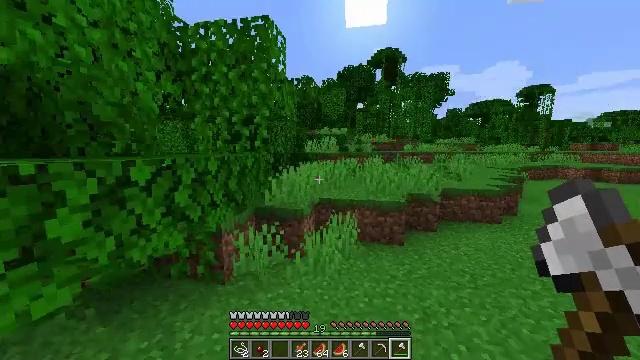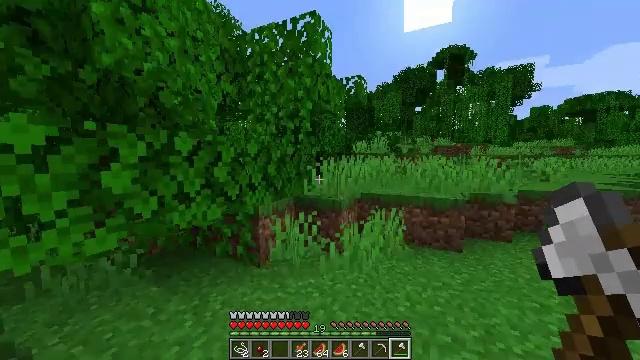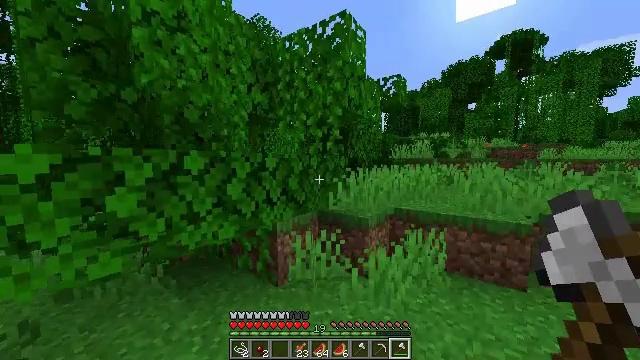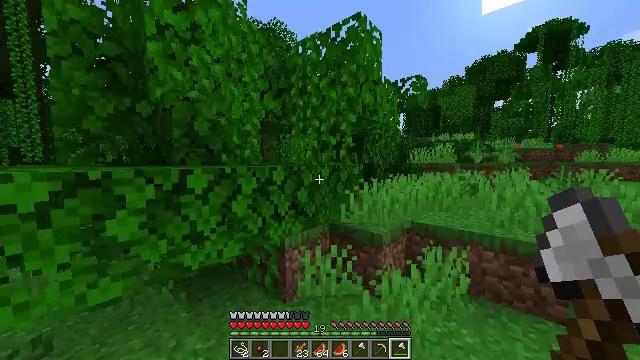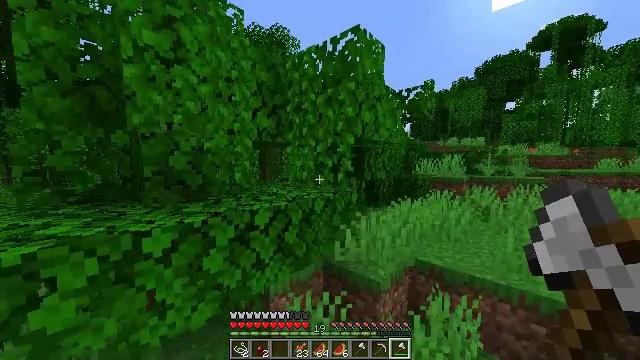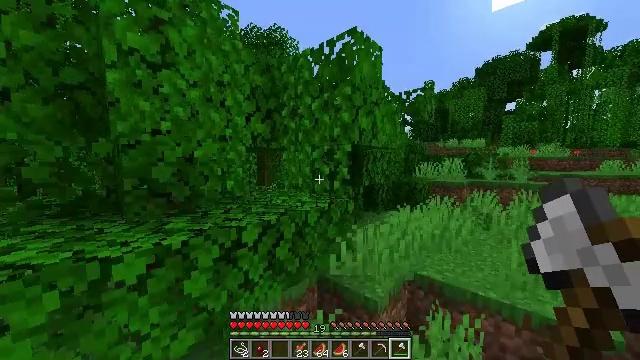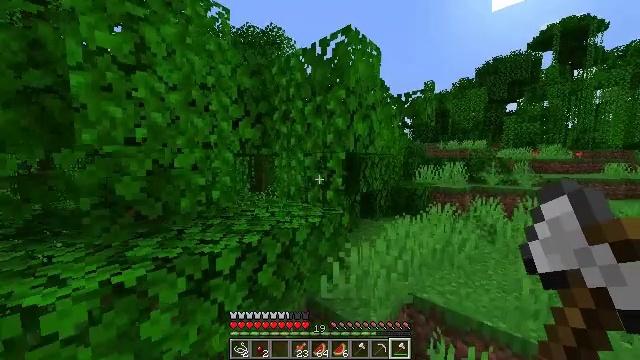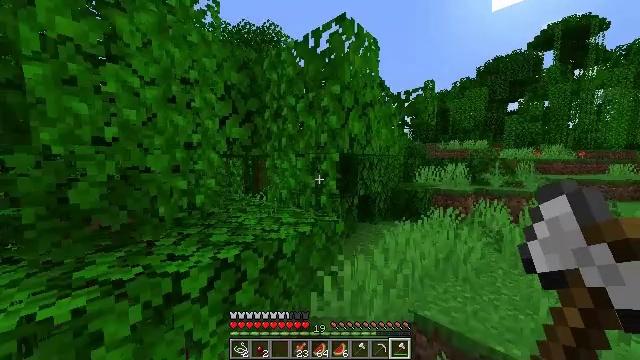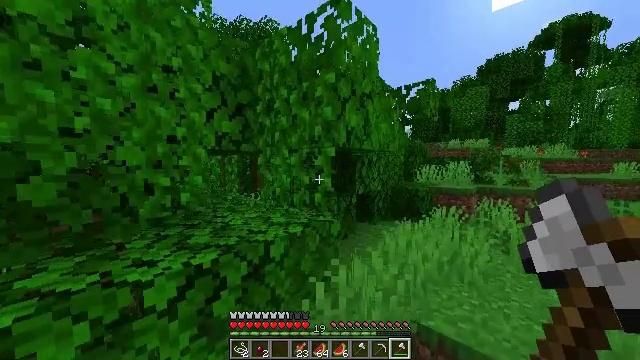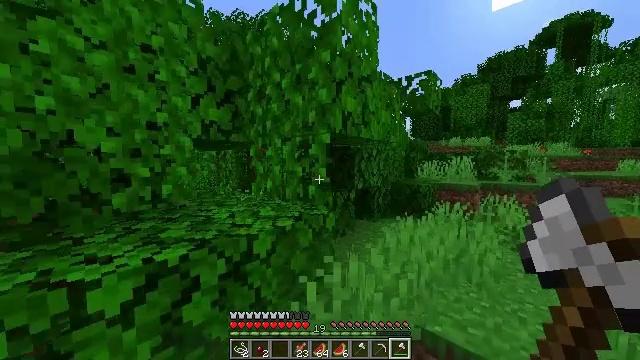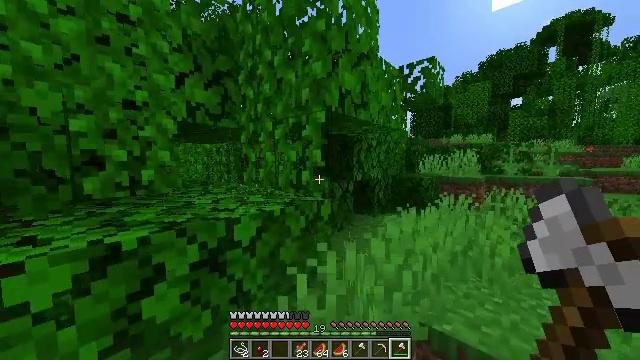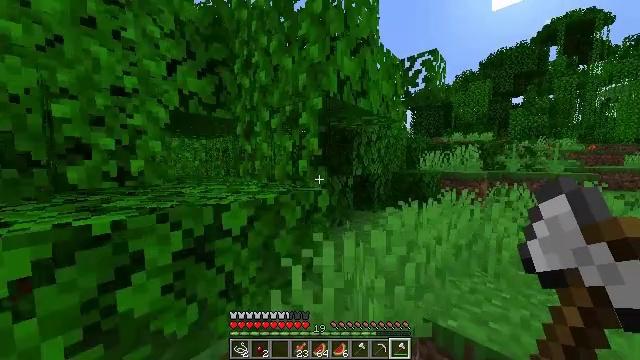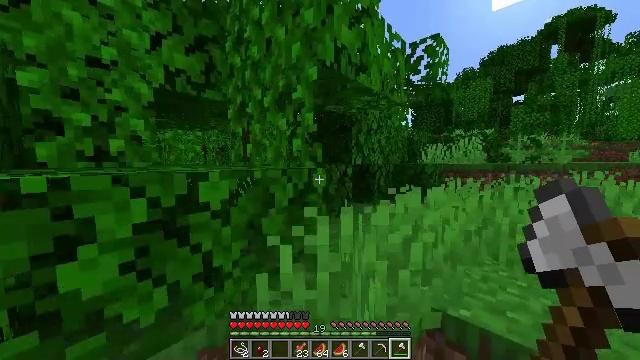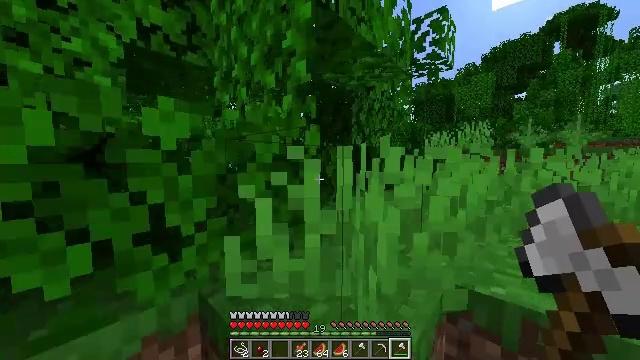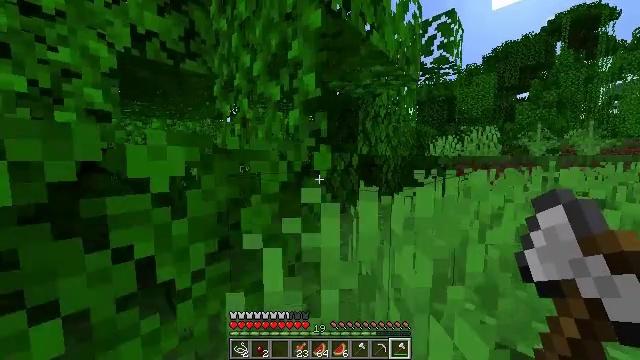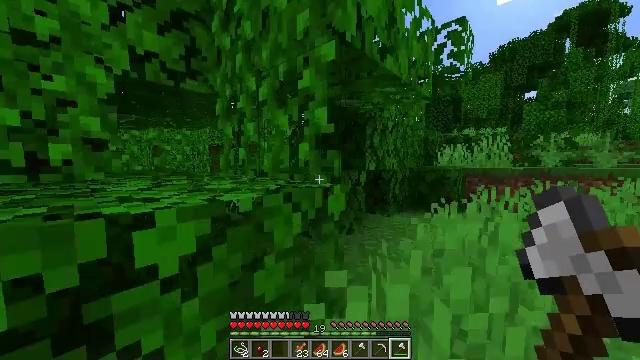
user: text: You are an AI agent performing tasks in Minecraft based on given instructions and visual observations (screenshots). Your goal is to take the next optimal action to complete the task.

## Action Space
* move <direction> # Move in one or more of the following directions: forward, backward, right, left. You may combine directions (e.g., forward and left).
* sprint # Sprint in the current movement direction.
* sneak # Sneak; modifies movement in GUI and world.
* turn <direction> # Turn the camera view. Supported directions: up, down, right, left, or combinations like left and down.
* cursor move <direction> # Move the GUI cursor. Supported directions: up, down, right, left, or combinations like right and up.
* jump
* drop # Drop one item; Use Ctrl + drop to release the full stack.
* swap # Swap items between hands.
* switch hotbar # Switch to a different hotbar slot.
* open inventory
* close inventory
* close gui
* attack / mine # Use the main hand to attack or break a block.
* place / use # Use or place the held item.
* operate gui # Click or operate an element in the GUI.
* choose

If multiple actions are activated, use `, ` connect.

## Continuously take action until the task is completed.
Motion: motion action
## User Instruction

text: Remove and gather vines.
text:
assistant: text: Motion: move forward, turn left and up, jump
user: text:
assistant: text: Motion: move forward, sprint, turn left, jump
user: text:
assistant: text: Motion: move forward, sprint, turn left, jump
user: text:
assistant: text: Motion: move forward, sprint, turn left, jump
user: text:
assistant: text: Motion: move forward, jump
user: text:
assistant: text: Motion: move forward, jump
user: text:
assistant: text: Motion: move forward, jump
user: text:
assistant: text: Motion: move forward, jump
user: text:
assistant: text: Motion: move forward, sprint, jump
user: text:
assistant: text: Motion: move forward, sprint, jump
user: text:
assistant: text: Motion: move forward, sprint, jump
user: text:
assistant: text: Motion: move forward, jump
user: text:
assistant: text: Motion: move forward, jump
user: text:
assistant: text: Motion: move forward, jump
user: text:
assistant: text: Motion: move forward, jump
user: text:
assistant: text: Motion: move forward and move right, jump
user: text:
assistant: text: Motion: move forward and move right, turn left and up
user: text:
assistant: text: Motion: move right, turn left and up
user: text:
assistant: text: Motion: turn left and up
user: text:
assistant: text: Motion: turn left, attack / mine
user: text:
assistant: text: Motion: attack / mine
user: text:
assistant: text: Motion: attack / mine
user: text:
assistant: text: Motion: attack / mine
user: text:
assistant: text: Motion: turn left, attack / mine
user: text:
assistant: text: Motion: move right, attack / mine
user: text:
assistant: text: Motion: move right, turn left, attack / mine
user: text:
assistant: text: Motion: turn left and down, attack / mine
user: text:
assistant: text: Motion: turn left and down, attack / mine
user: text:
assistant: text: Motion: turn left and down, attack / mine
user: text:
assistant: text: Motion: attack / mine